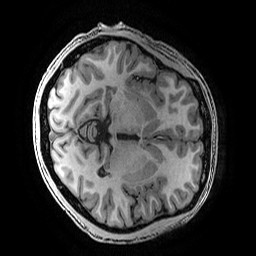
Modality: T1w
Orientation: axial
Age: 17
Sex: male
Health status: ill
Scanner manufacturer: ge
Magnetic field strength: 3 T
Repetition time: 0.007664 s
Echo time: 0.00342 s